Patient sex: F
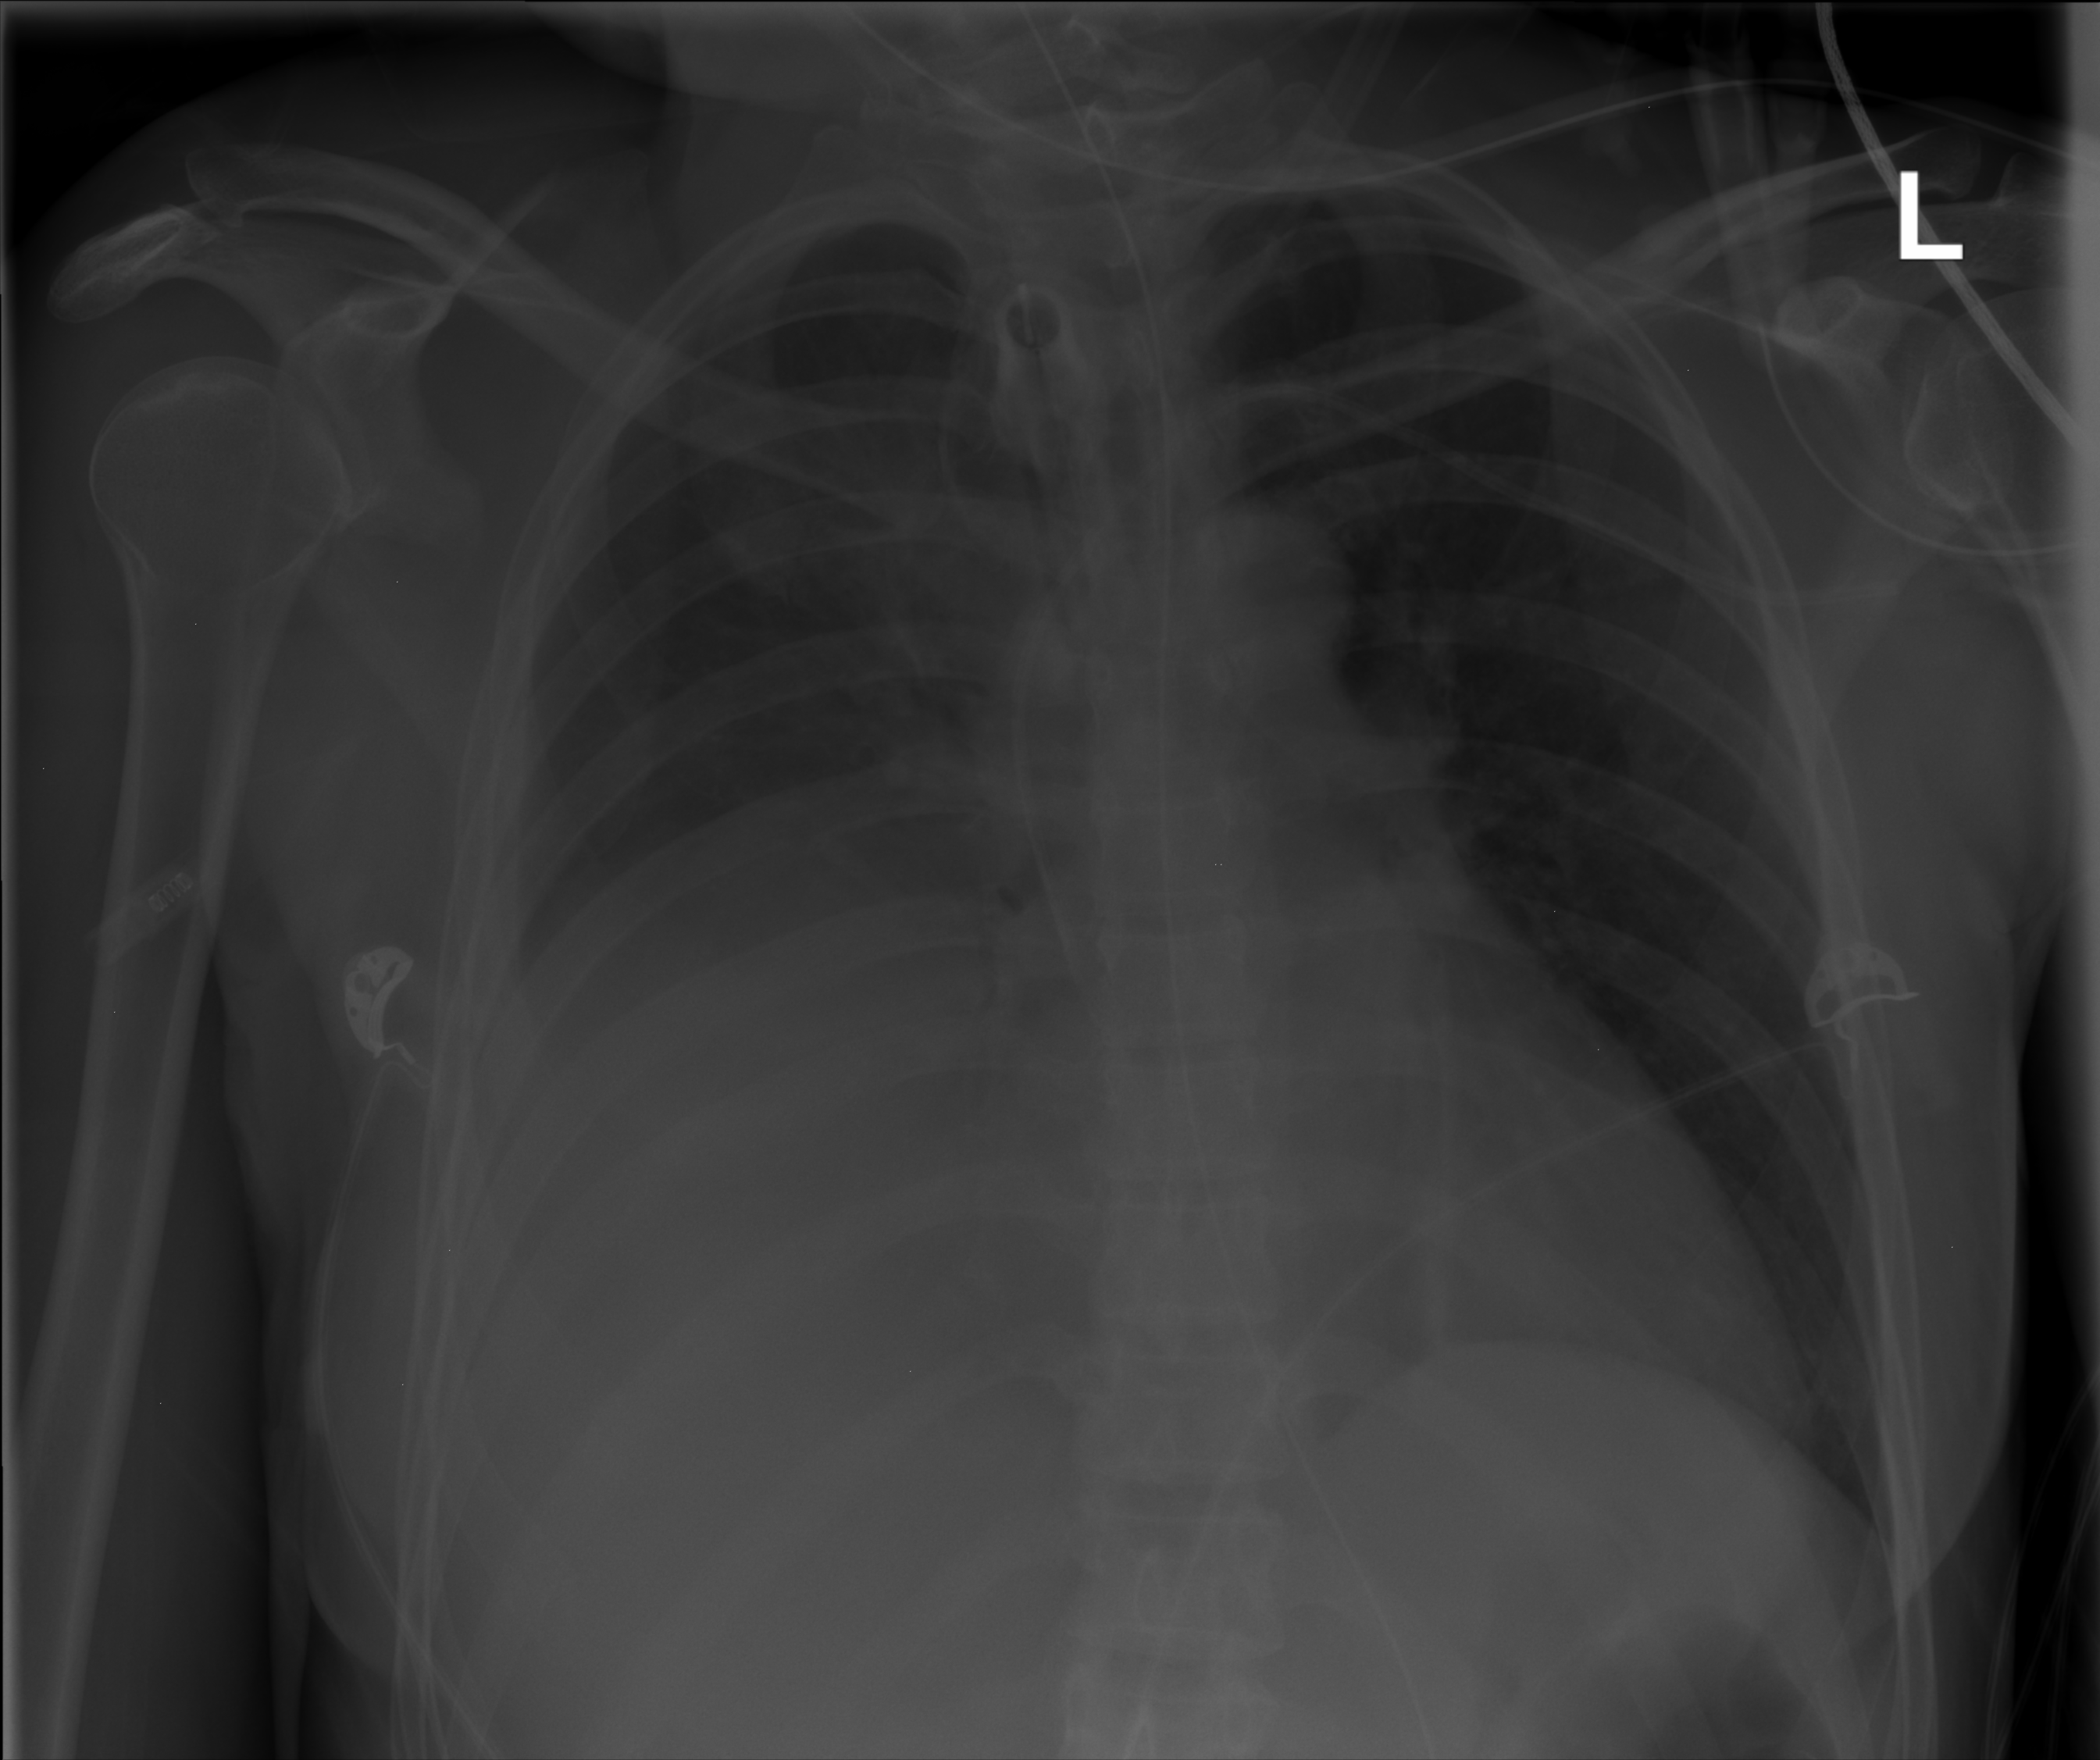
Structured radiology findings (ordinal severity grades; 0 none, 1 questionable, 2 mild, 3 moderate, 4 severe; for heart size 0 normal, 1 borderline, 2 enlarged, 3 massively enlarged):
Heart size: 1
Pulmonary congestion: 3
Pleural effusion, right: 2
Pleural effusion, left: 0
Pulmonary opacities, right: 0
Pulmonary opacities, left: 0
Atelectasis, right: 2
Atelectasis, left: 0